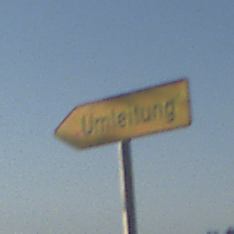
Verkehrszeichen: UmleitungswegweiserLinksweisend
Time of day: MorningAfternoon
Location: Outdoor (Nature)
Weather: PartlyCloudy
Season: NotSpecified
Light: Natural